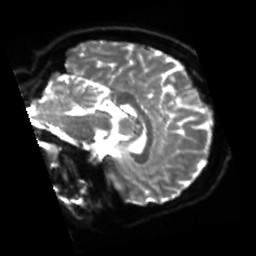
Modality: sbref
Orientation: sagittal
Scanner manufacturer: siemens
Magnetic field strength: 3 T
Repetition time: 4 s
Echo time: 0.0594 s